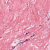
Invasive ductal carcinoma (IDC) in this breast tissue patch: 0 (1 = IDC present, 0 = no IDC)